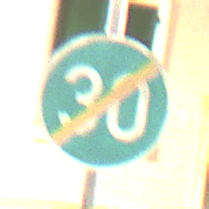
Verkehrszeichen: EndeMindestgeschwindigkeit
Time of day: Night
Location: Outdoor (Urban)
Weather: PartlyCloudy
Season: NotSpecified
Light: Artificial